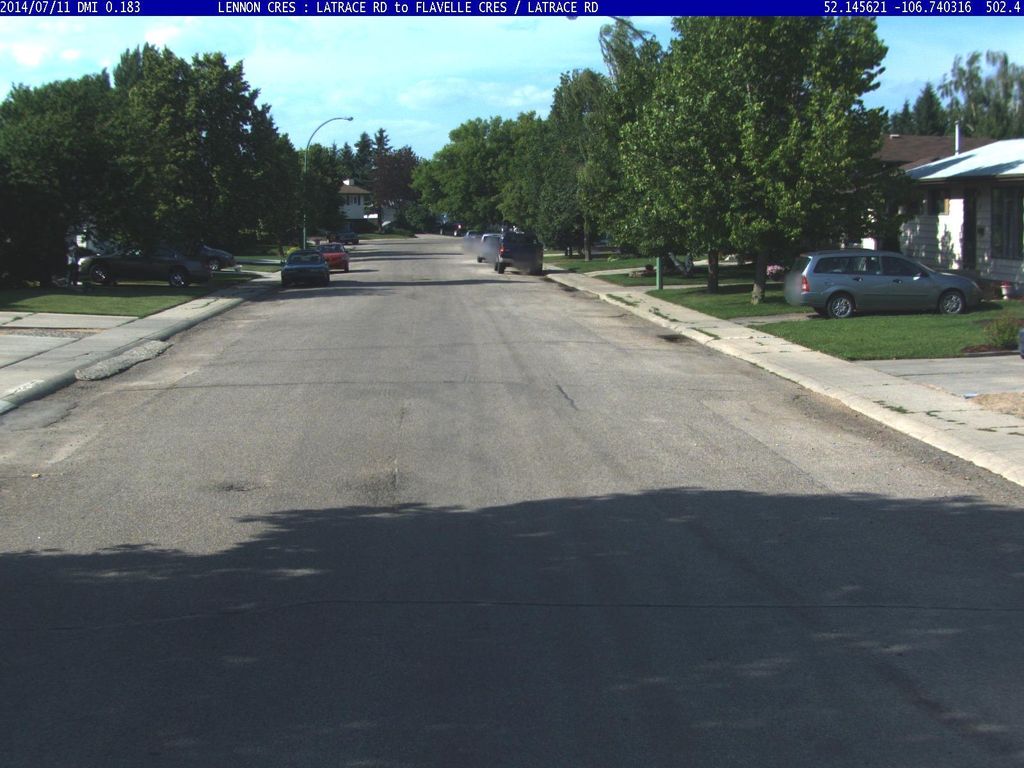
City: saskatoon